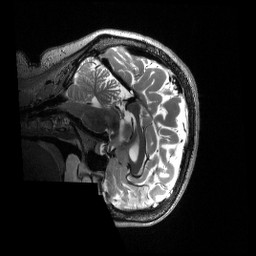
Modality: T2w
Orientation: sagittal
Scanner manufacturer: siemens
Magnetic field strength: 3 T
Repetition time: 3.2 s
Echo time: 0.563 s